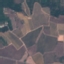
Land use / land cover class: PermanentCrop